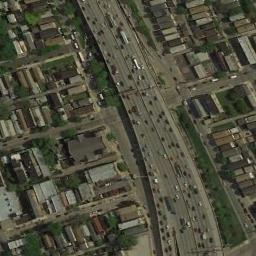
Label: freeway